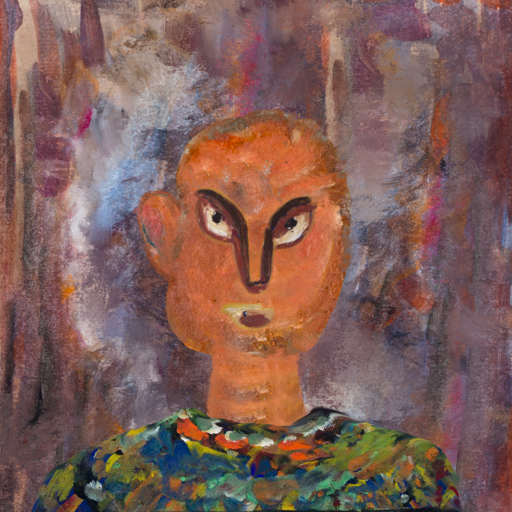
Background: Hypocrite, Head And Neck Front: Boggyland, Face Front: After_Raid, Bust: An_Impression, Hair Front: Blank, Head Accessory: Blank, Second Necklace: Blank, Necklace: Blank, Baby: Blank